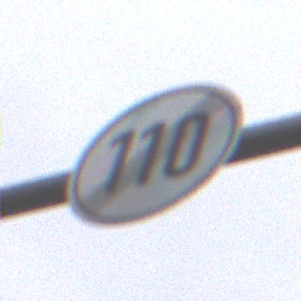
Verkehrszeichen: EndeGeschwindigkeit110
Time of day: Midday
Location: Outdoor (Nature)
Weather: Overcast
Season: NotSpecified
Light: Natural